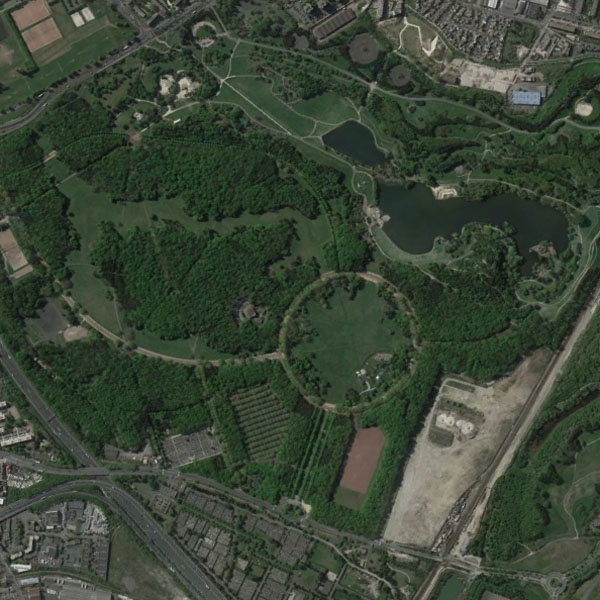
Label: Park